Question: Say I want to plot percentages of "yes" answers to a question, across different age groups in ggplot. These age groups are obviously factors, but I want them to be shown in a scale-like fashion, so want to use a line graph.
Here's some data:
'''
mydata <- data.frame(
age_group = c("young", "middle", "old"),
question = sample(c("yes", "no"), 99, replace = TRUE))
mydata$age_group = factor(mydata$age_group,levels(mydata$age_group)[c(3, 1, 2)])
mydata$question = factor(mydata$question,levels(mydata$question)[c(2,1)])
'''
So far, I have been using this code to generate a stacked barplot:
'''
ggplot(mydata, aes(age_group, fill = question)) + geom_bar(position = "fill")
'''
How could I change this into a line graph, with just the frequency counts of the "yes" answers? Mark in the answers suggests a workaround which produces the right output:

But I hoping there was a way to do this automatically in one line of code, rather than creating this summary table first.
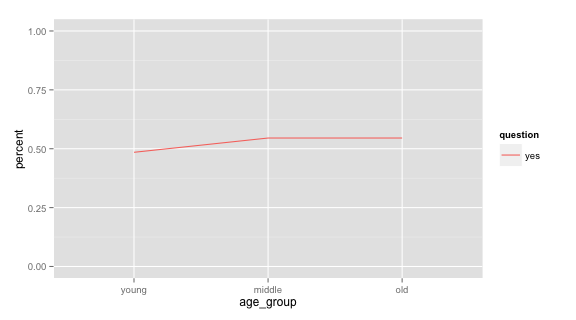
Answer: If you just want the percentages of "yes" for each category, I suggest changing your data to the following:
'''
question age_group value percent
1 yes young 14 <PHONE>
3 yes middle 17 <PHONE>
5 yes old 20 <PHONE>
'''
Using this code to summarize the data:
'''
library(reshape)
mydata.summary = melt(xtabs(~question+age_group,data=mydata))
mydata.summary2 = mydata.summary[mydata.summary$question=="yes",]
mydata.summary2$percent <- mydata.summary2$value/melt(xtabs(~age_group,data=mydata))$value
ggplot(mydata.summary2, aes(age_group,percent, group = question, colour=question)) + geom_line()
'''